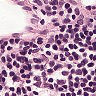
Metastatic tissue present: no